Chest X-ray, PA view. Patient: 31 years old, sex F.
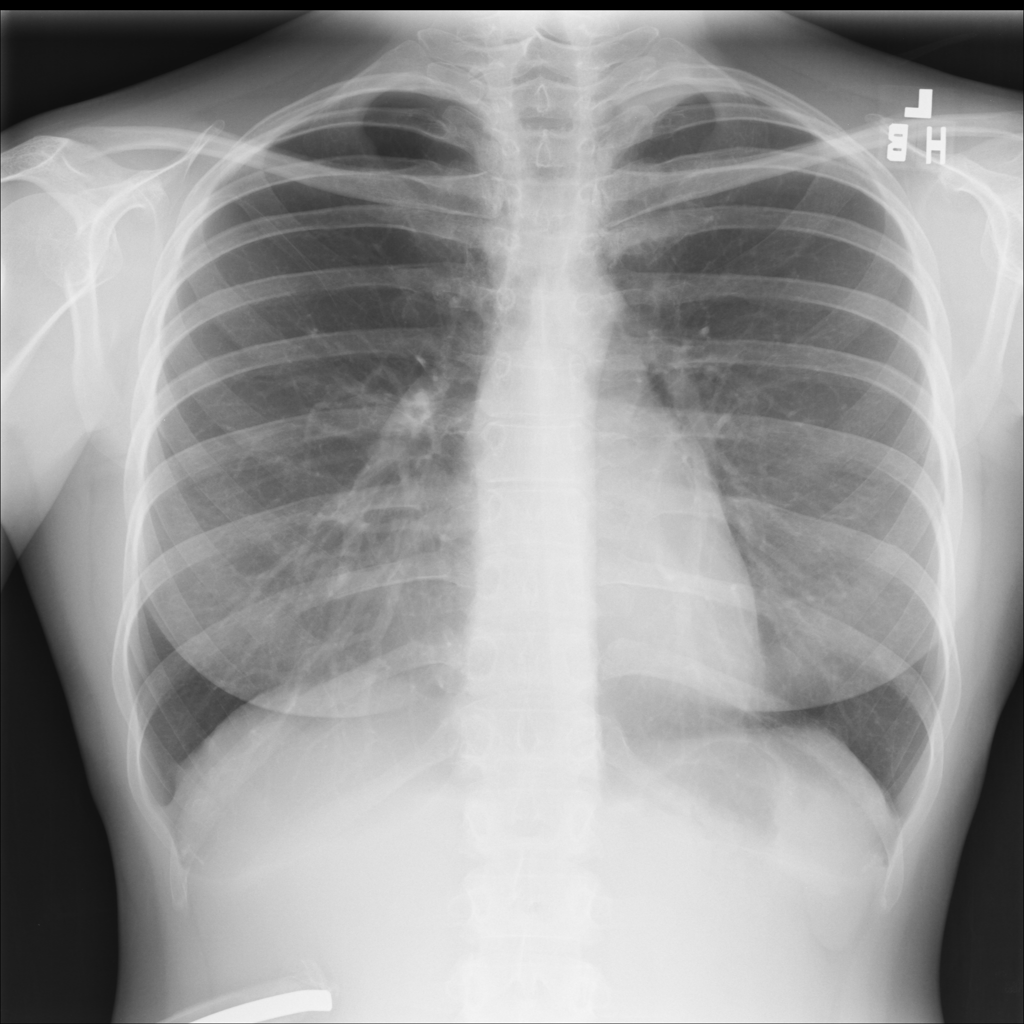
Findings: Fibrosis